Field crop: maize
Growth stage: 2
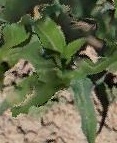
Species: maize